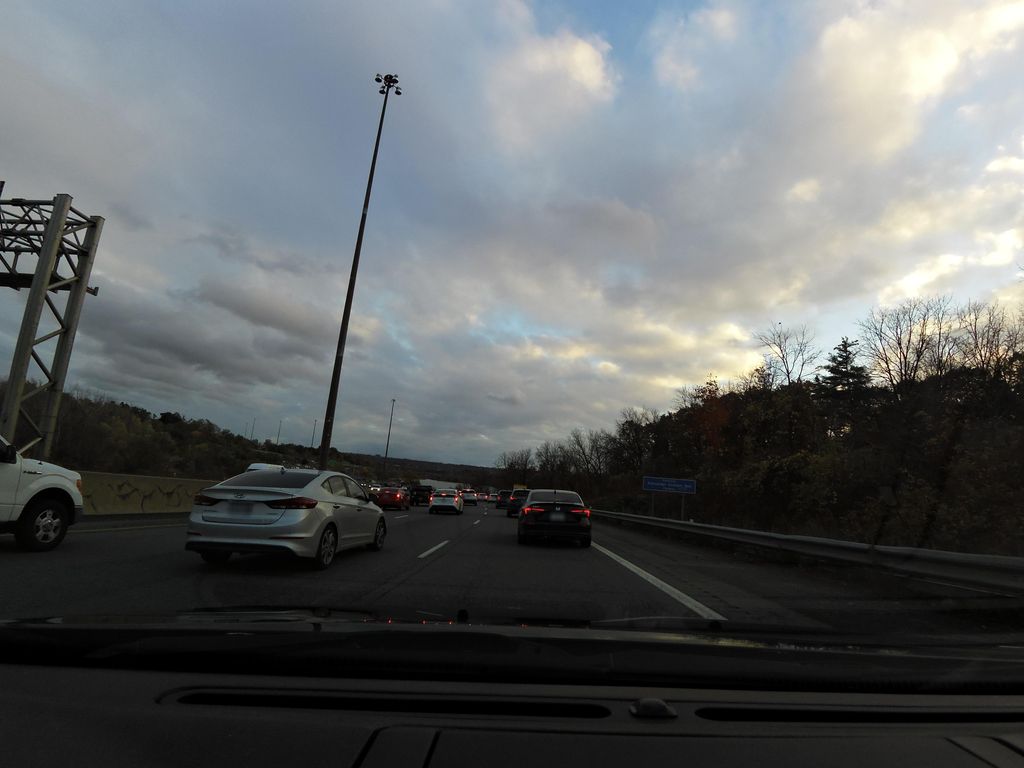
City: hamilton